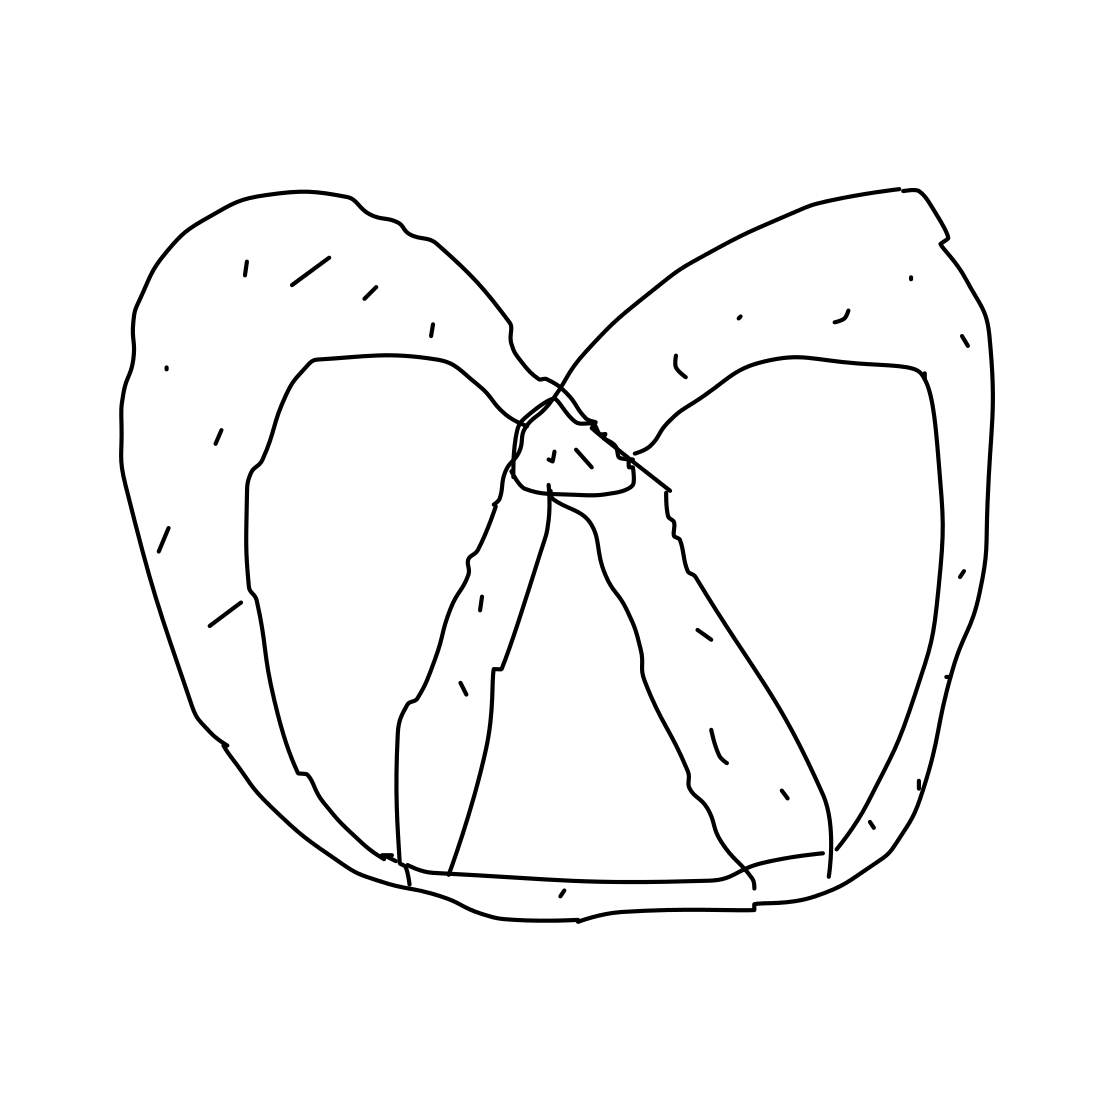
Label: pretzel